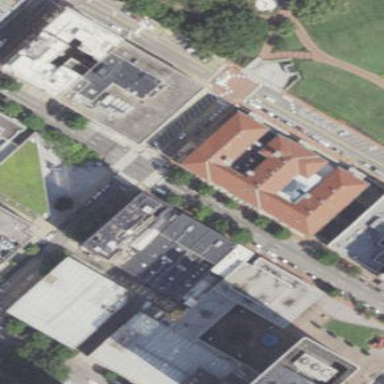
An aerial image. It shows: Courthouse building.